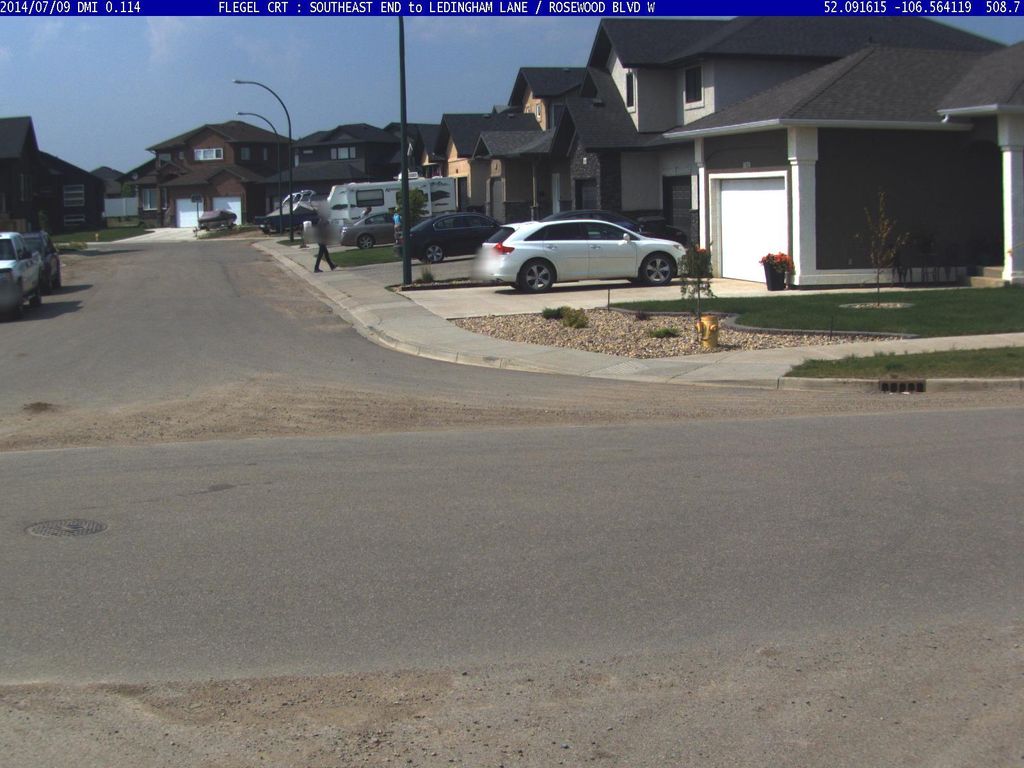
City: saskatoon